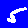
Digit: 5